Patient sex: M
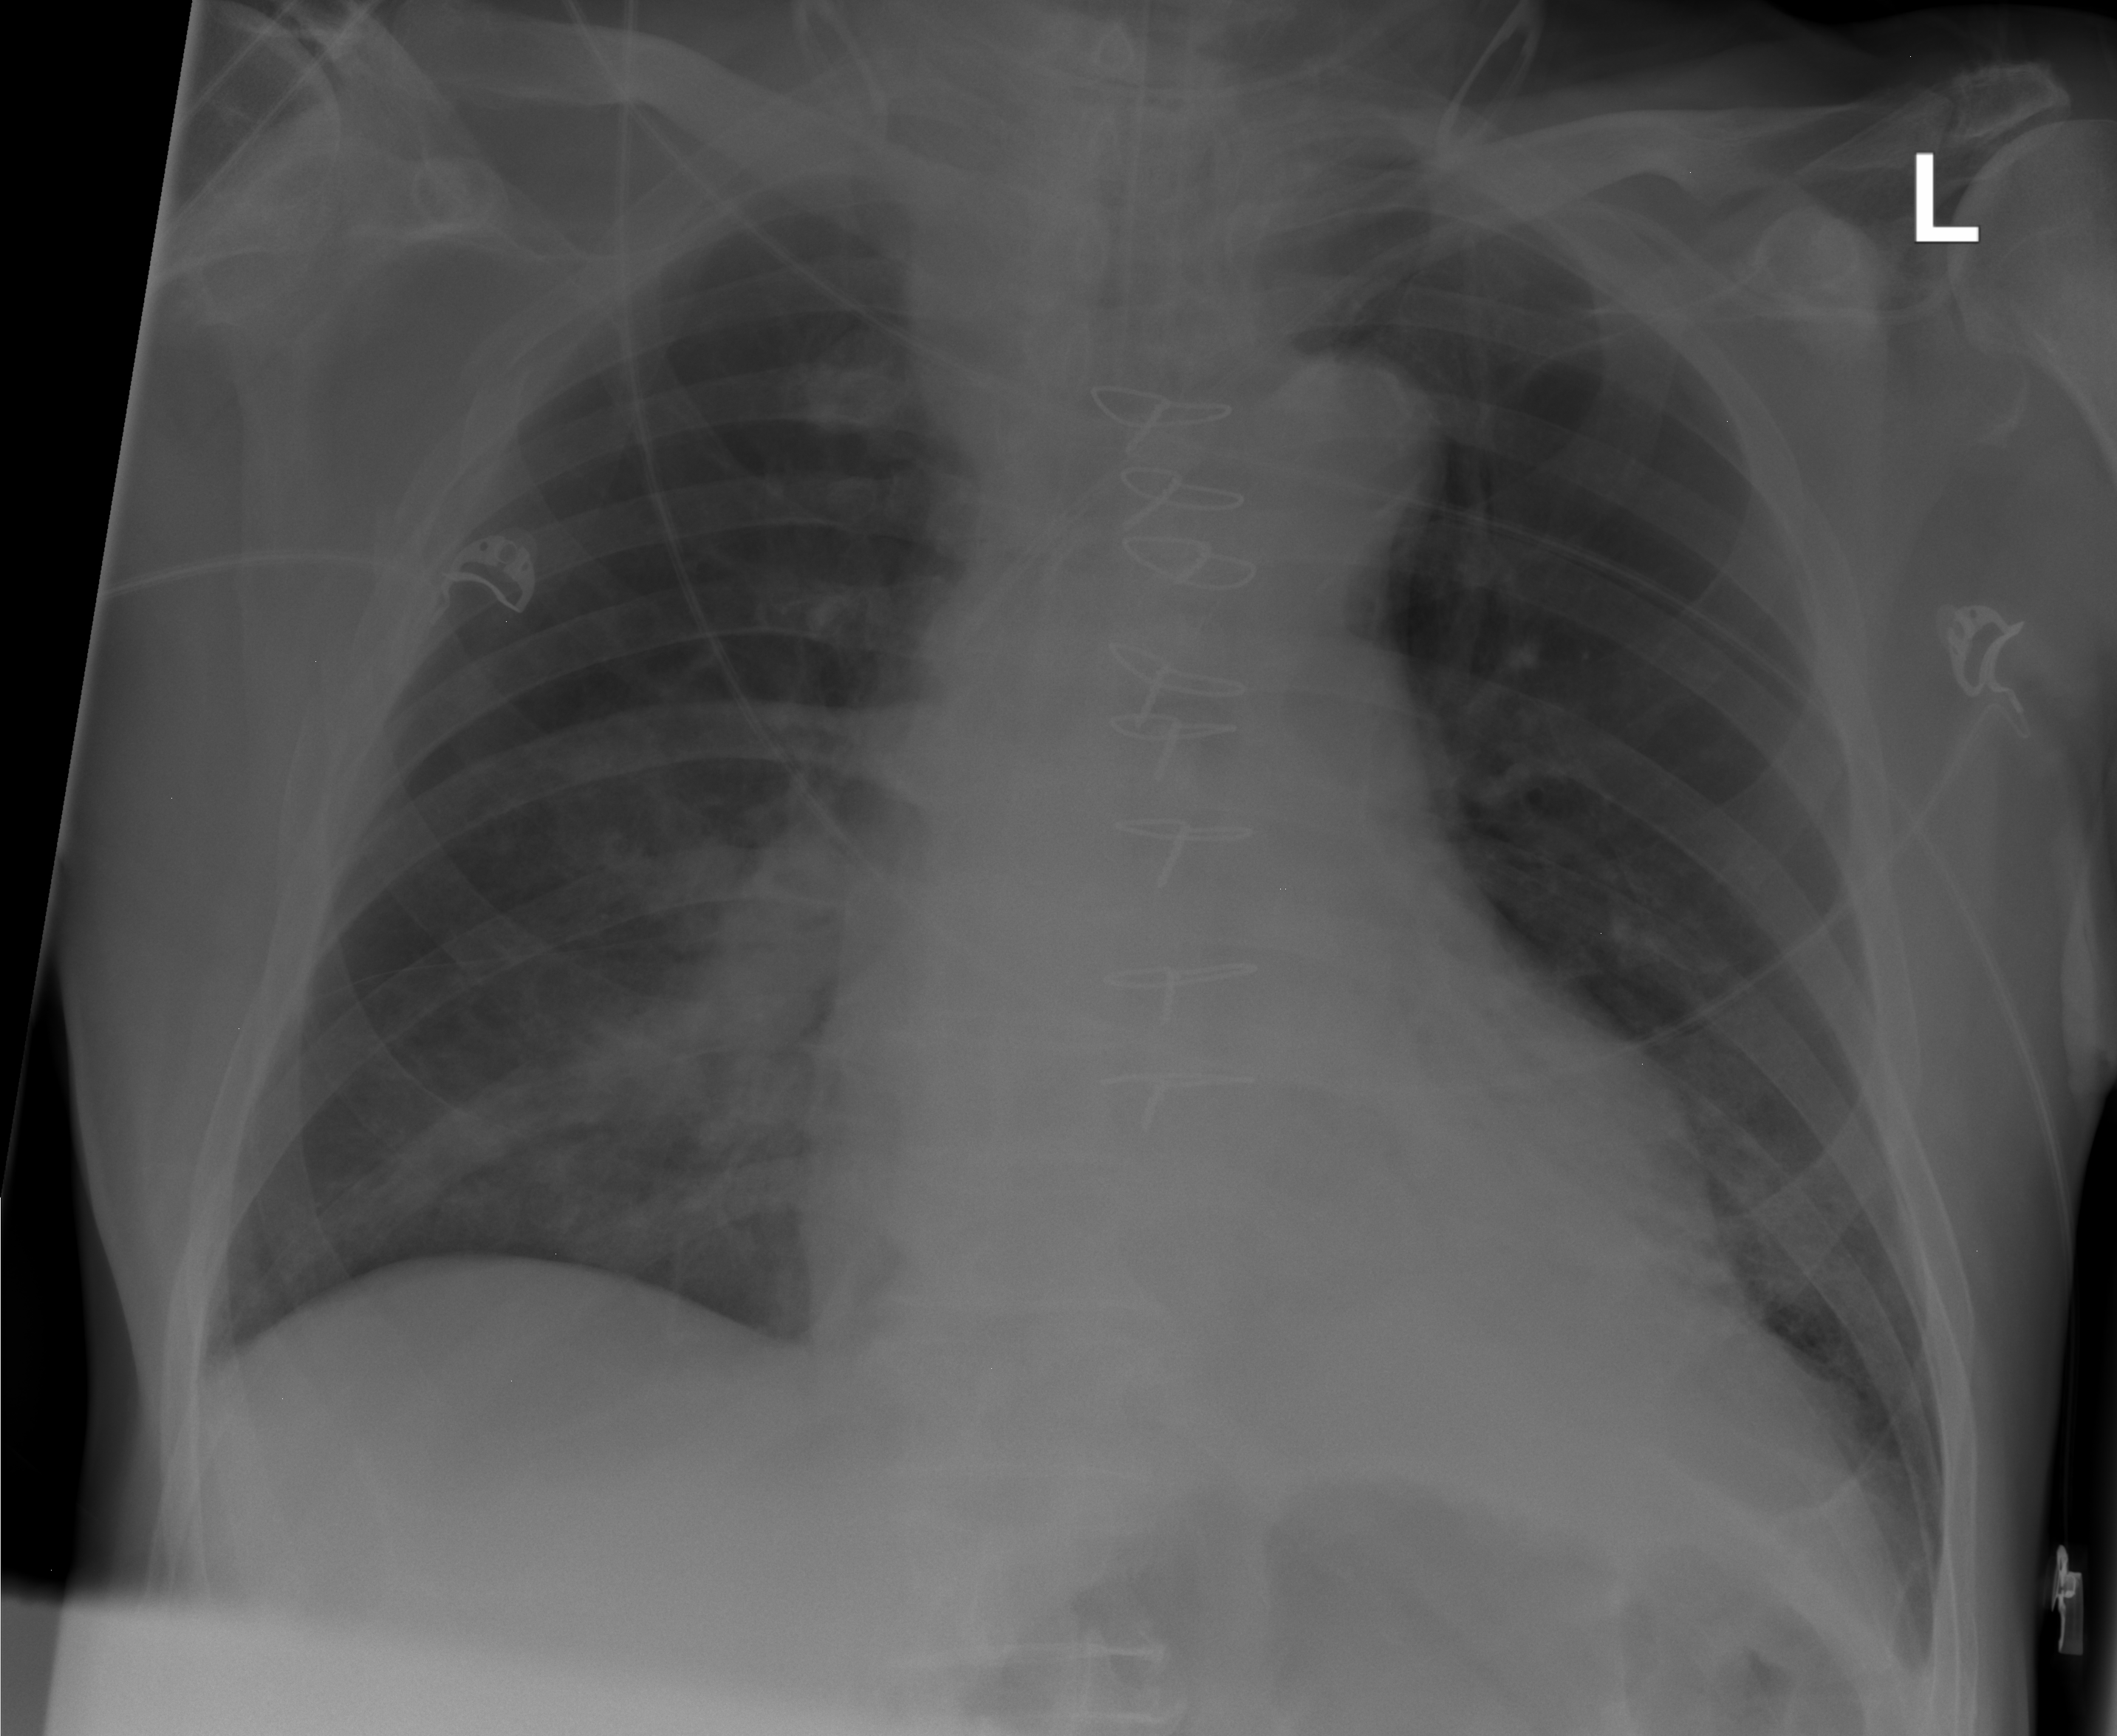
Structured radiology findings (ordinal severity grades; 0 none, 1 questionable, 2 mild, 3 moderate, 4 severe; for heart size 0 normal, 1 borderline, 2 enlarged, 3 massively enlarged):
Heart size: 1
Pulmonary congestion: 0
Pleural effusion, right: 0
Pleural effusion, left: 0
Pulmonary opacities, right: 3
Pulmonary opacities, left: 0
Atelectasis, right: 0
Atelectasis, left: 0